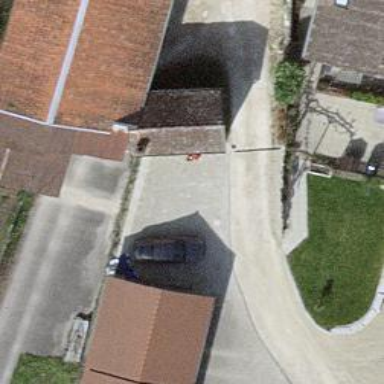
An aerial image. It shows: Alleyway designated as service road.